Interaction volume radius: 5 \u00c5
Interaction volume height: 30 \u00c5
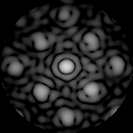
Disorder parameter: 0.2682